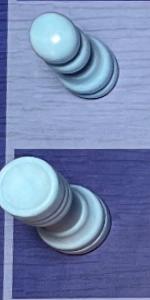
Label: Rook_White